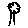
Label: tree